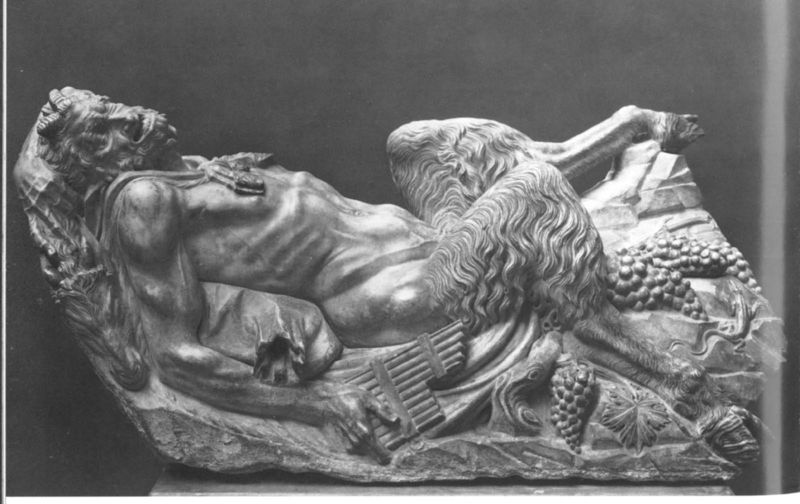
Titel: Trunkener Satyr
Künstler: Giovanni Angelo Montorsoli
Institution: St. Louis, The St. Louis Art Museum
Schlagwörter: blätter, felsen, gott, mann, nackt, schlaf, weiß, grau, mund, schwarz, tier, bart, arm, gesicht, mensch, horn, instrument, figur, haare, blatt, musik, sack, skulptur, statue, trauben, fell, huf, hufe, schlafend, fels, kette, wein, bildhauerei, liegend, freude, foto, offen, rippen, tauben, mythologie, flöte, öffnung, zähne, weintrauben, muskel, schmerz, teufel, faun, griechisch, minotaurus, pan, hingabe, weinlaub, hörner, traube, weinblätter, rebe, reben, stier, kisse, bocksbeine, panflöte, weinblatt, gemeißelt, bat, wonne, schmerzverzerrt, 100, paarhuf, mann grau, ziegenfüsse